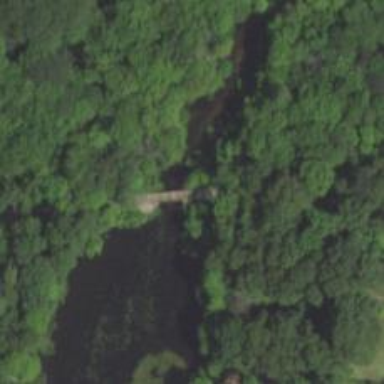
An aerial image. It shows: Bridge over cycleway.